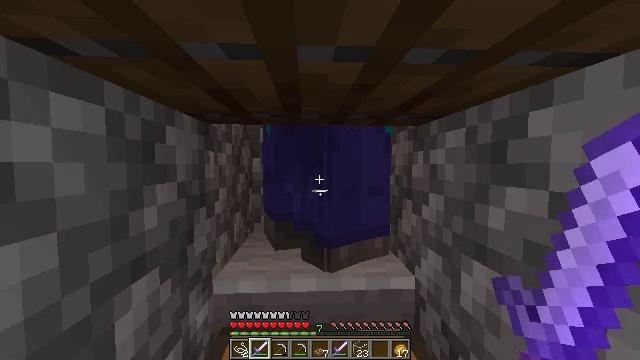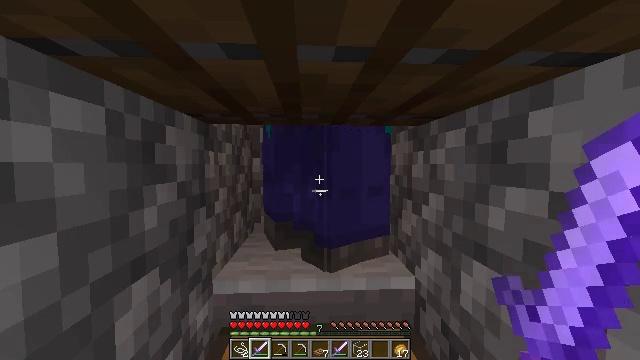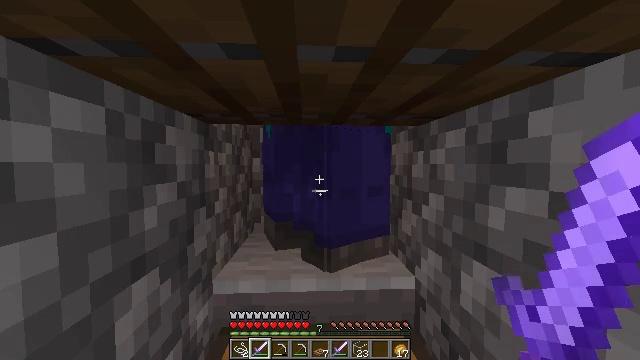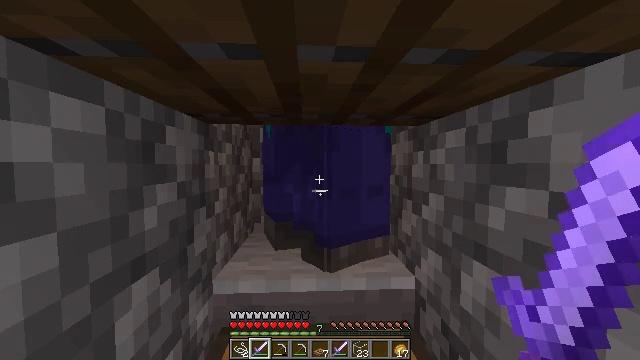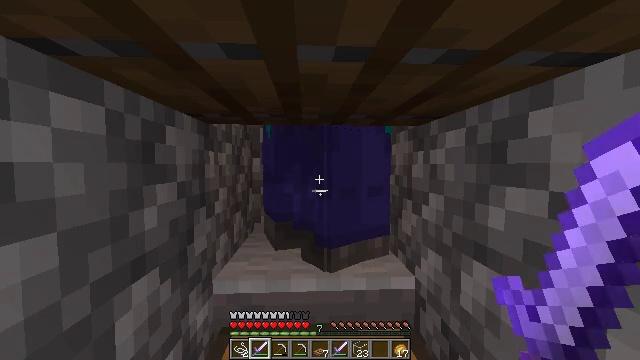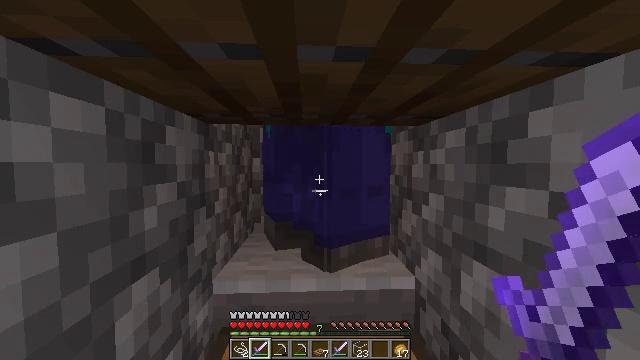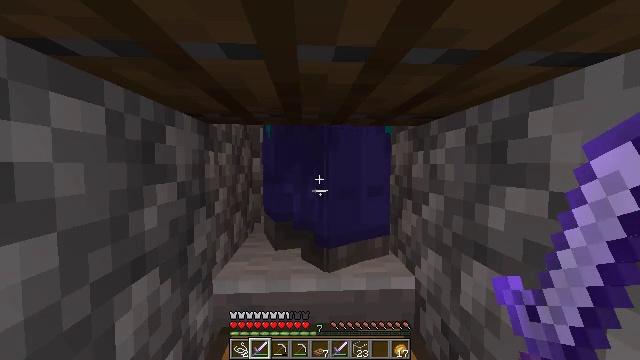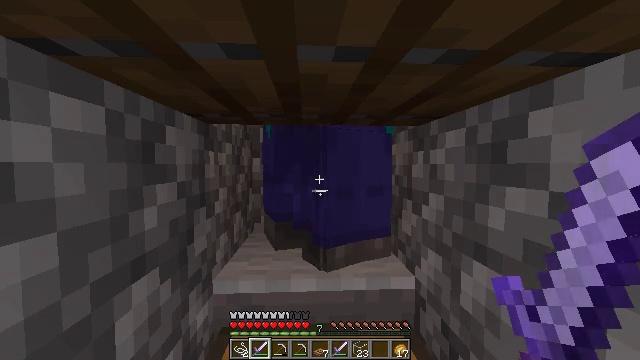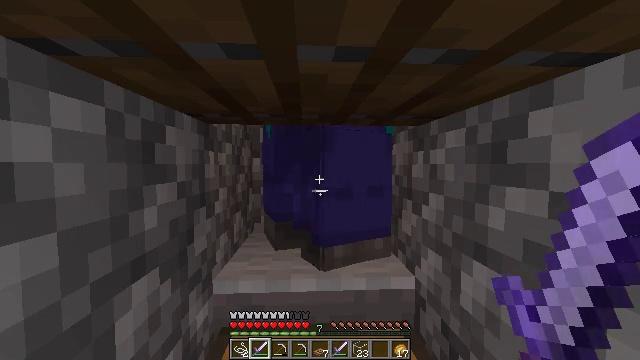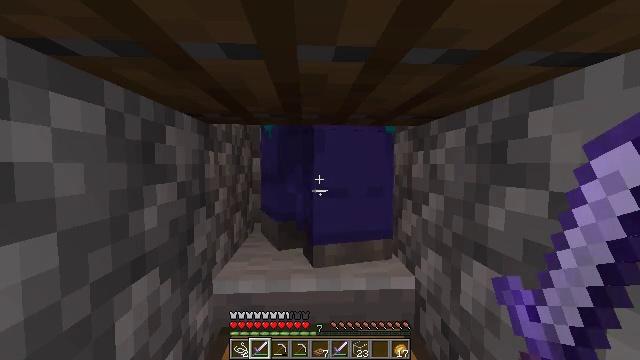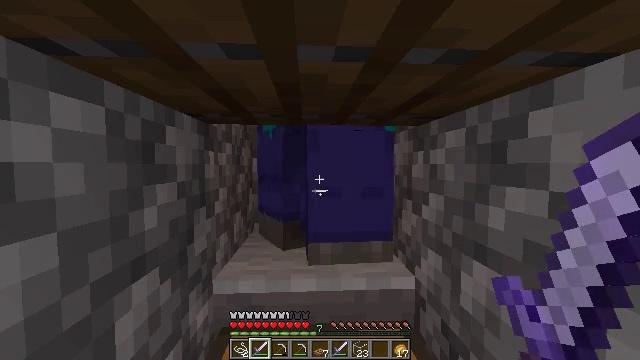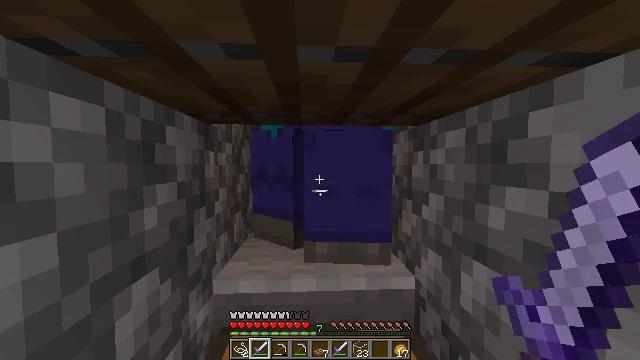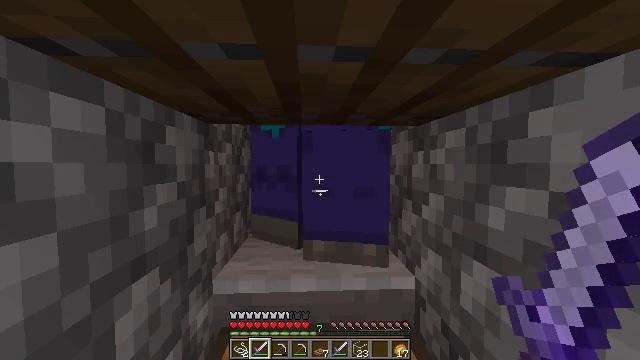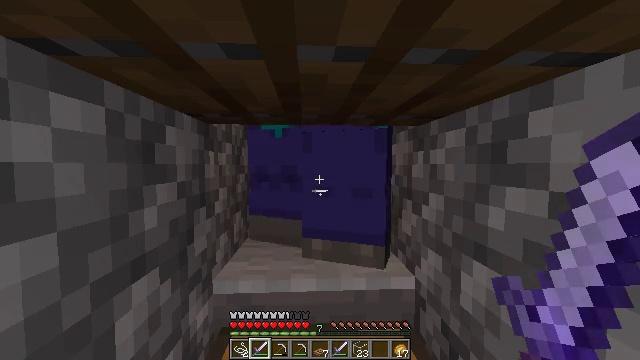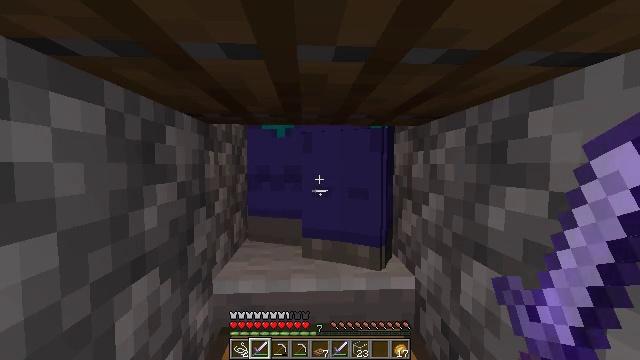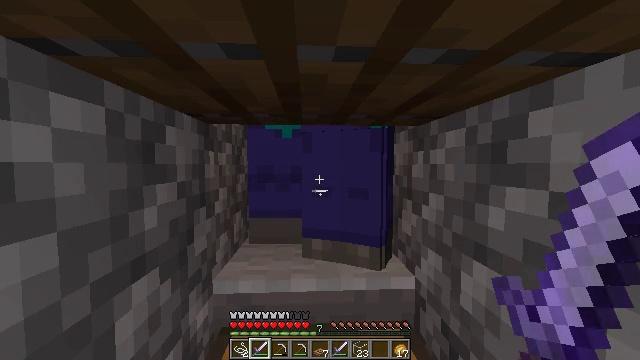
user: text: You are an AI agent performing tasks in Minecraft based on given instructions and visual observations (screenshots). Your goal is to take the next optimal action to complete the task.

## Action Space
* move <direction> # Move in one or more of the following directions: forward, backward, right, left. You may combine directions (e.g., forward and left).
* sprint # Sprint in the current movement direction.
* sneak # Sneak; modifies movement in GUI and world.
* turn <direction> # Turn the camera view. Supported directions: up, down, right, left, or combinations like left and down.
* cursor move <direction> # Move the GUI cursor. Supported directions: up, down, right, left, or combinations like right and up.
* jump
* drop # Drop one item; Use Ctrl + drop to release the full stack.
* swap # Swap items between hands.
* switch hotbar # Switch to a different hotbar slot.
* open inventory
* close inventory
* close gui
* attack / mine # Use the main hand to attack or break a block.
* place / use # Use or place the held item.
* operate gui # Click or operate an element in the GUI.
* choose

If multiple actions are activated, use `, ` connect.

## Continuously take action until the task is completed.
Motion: motion action
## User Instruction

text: Kill a zombie.
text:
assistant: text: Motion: no_op
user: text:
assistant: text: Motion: no_op
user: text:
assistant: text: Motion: no_op
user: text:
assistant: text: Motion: no_op
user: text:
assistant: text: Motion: no_op
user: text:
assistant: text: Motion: no_op
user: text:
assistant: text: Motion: no_op
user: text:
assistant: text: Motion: no_op
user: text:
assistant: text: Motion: no_op
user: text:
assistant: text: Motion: no_op
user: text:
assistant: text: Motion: no_op
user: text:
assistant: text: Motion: no_op
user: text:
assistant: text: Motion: no_op
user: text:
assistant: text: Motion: no_op
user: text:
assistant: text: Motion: no_op
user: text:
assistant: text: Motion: no_op
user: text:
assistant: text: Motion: no_op
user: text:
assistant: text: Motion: no_op
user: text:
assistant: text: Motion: no_op
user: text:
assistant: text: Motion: no_op
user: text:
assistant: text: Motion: no_op
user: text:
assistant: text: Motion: no_op
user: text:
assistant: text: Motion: no_op
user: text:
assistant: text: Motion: no_op
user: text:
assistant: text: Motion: no_op
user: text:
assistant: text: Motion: no_op
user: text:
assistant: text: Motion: no_op
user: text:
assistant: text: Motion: no_op
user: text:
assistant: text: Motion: no_op
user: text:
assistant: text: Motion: no_op